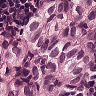
Metastatic tissue present: yes